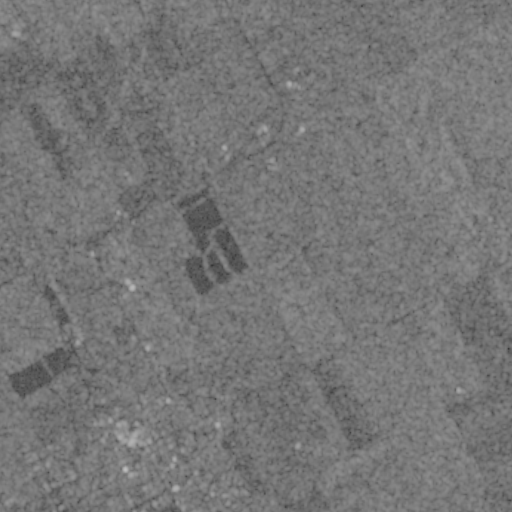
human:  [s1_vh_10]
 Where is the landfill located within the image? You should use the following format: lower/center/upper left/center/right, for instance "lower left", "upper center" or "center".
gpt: The landfill is located in the center right of the image.
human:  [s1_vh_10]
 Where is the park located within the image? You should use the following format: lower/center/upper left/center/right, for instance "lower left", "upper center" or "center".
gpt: The park is located in the lower left of the image.
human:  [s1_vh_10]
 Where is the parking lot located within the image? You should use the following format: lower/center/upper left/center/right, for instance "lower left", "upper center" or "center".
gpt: The parking lot is located in the lower left of the image.
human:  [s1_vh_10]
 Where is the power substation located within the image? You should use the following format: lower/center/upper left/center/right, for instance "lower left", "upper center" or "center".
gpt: The power substation is located in the lower left of the image.
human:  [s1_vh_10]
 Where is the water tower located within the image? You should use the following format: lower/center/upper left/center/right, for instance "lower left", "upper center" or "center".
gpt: The water tower is located in the lower left of the image.
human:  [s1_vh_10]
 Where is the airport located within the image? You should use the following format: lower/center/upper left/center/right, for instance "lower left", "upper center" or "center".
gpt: There is no airport in the image.

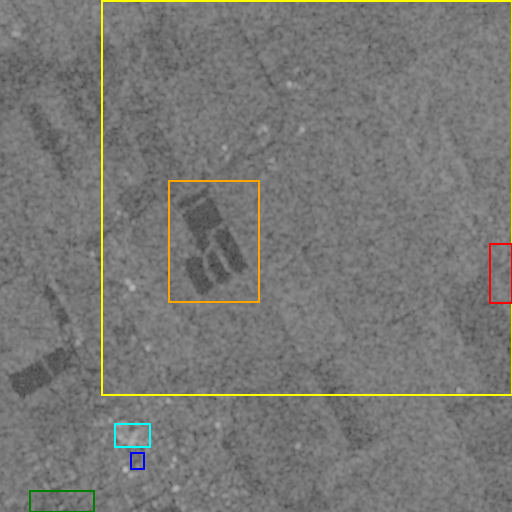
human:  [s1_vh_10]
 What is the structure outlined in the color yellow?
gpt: The structure outlined in yellow is a crop field.
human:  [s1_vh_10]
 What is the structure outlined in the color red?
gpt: The structure outlined in red is a landfill.
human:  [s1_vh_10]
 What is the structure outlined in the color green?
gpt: The structure outlined in green is a park.
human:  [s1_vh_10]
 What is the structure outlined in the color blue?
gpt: The structure outlined in blue is a parking lot.
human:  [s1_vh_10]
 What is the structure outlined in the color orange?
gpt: The structure outlined in orange is a wastewater plant.
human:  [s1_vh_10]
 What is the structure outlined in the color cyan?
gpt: The structure outlined in cyan is a building.
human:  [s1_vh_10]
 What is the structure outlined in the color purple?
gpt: There is no purple outline.